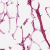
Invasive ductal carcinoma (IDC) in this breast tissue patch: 0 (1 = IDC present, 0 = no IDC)